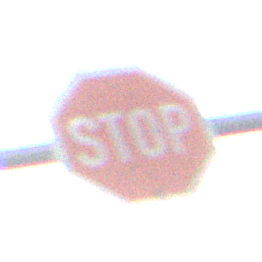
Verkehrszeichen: Stop
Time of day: SunriseSunset
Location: Outdoor (Urban)
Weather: PartlyCloudy
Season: Autumn
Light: Natural